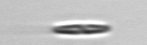
Label: pennate